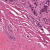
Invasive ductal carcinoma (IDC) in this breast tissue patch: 0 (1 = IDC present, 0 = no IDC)